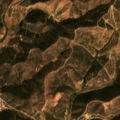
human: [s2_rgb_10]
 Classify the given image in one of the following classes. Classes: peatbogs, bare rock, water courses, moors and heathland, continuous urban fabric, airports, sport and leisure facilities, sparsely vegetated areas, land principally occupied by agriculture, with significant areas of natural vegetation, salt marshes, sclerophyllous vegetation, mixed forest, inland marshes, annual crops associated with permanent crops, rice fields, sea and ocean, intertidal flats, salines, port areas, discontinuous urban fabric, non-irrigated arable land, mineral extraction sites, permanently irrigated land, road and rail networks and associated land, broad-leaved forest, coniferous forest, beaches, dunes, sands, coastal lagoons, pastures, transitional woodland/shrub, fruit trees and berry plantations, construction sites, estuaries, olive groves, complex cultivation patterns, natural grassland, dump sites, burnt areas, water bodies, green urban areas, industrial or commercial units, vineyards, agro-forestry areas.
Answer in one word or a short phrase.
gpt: complex cultivation patterns, land principally occupied by agriculture, with significant areas of natural vegetation, broad-leaved forest, sclerophyllous vegetation, transitional woodland/shrub